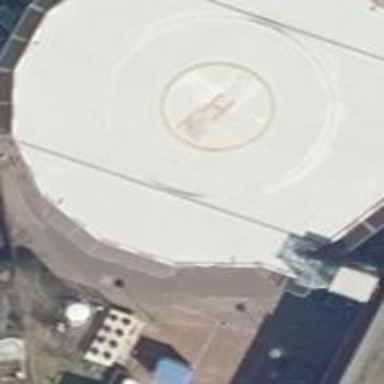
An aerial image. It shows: Building with helipad on the airport.